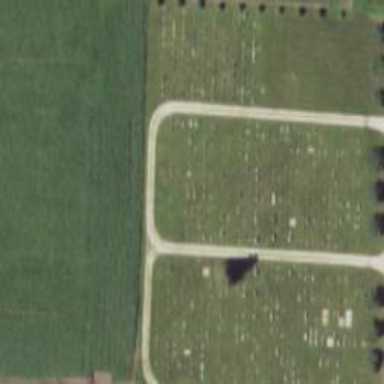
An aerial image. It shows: Cemetery.